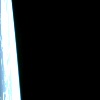
Label: space